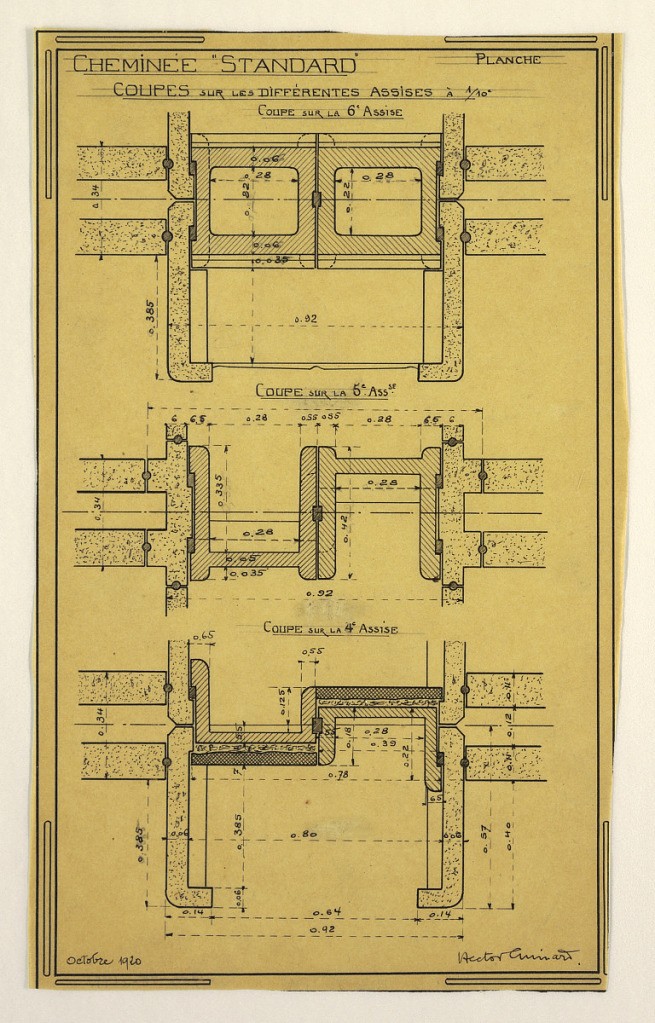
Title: Design for a Mass-Operational House Designed by Hector Guimard, Chimney Construction
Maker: Hector Guimard, French, 1867–1942
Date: October 1920
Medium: Pen and black ink, graphite on tracing paper
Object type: Drawing
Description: Design for a mass-operational house by Guimard, detailing construction of the chimney.